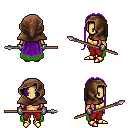
a pixel art fantasy rpg character, female body template, human, tanned skin, green cape, red pants, purple extra-long hairstyle, cloth hood, metal gloves, gold boots, spear, four views (front, back, left, right), 2x2 character sprite sheet, small pixel art, hard edges, no anti-aliasing